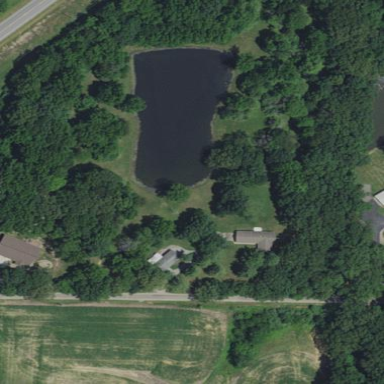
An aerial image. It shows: Serene pond surrounded by nature.